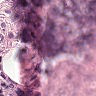
Metastatic tissue present: no